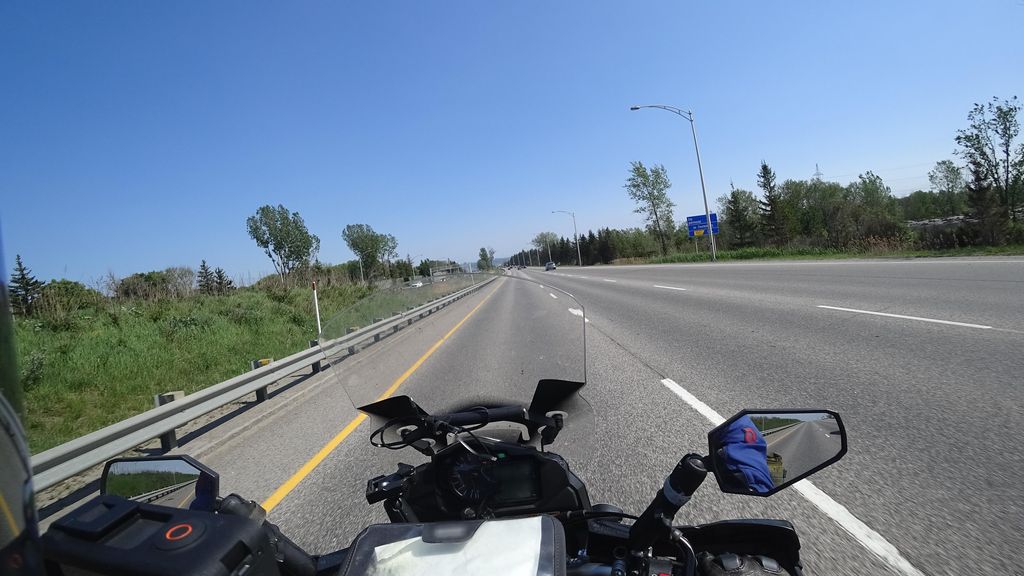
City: quebec_city